Aerial crown-view tile of a tropical tree (Barro Colorado Island, Panama), acquired 20240716:
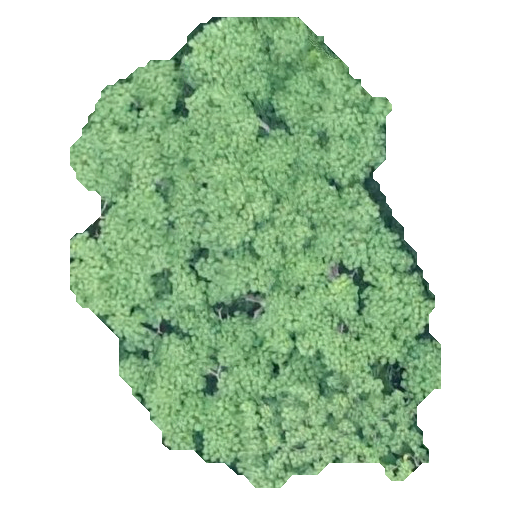
Species: Pseudobombax septenatum
GBIF accepted scientific name: Pseudobombax septenatum
Crown area: 198.794 m²